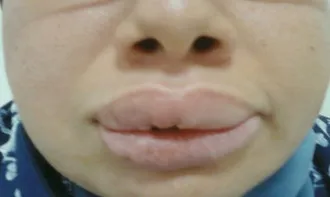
after treatment, residual swelling of the lips.
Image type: medical_photograph (oral_photograph)